Question: What is the name of the section at the bottom left?
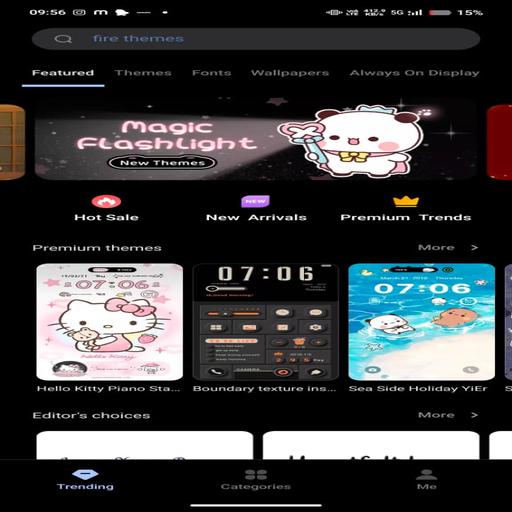
Answer: Trending